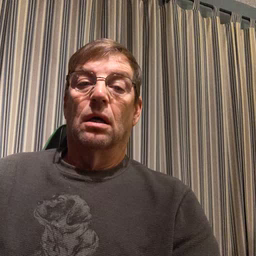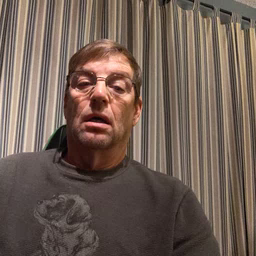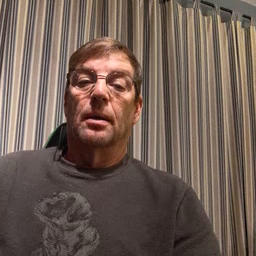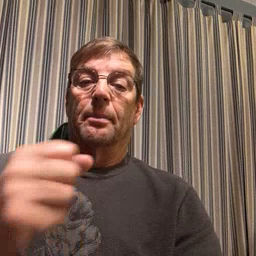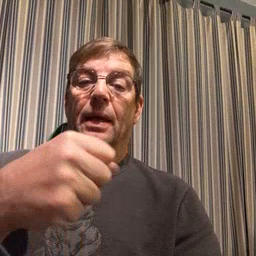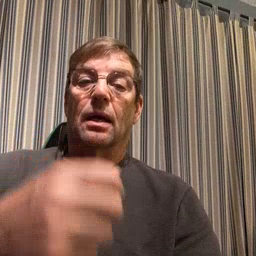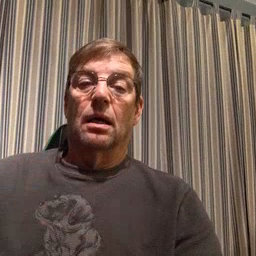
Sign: make